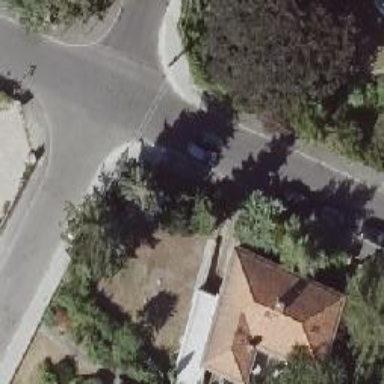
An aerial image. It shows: Residential road with asphalt surface. There are sidewalks on both sides with asphalt surface.